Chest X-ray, PA view. Patient: 48 years old, sex F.
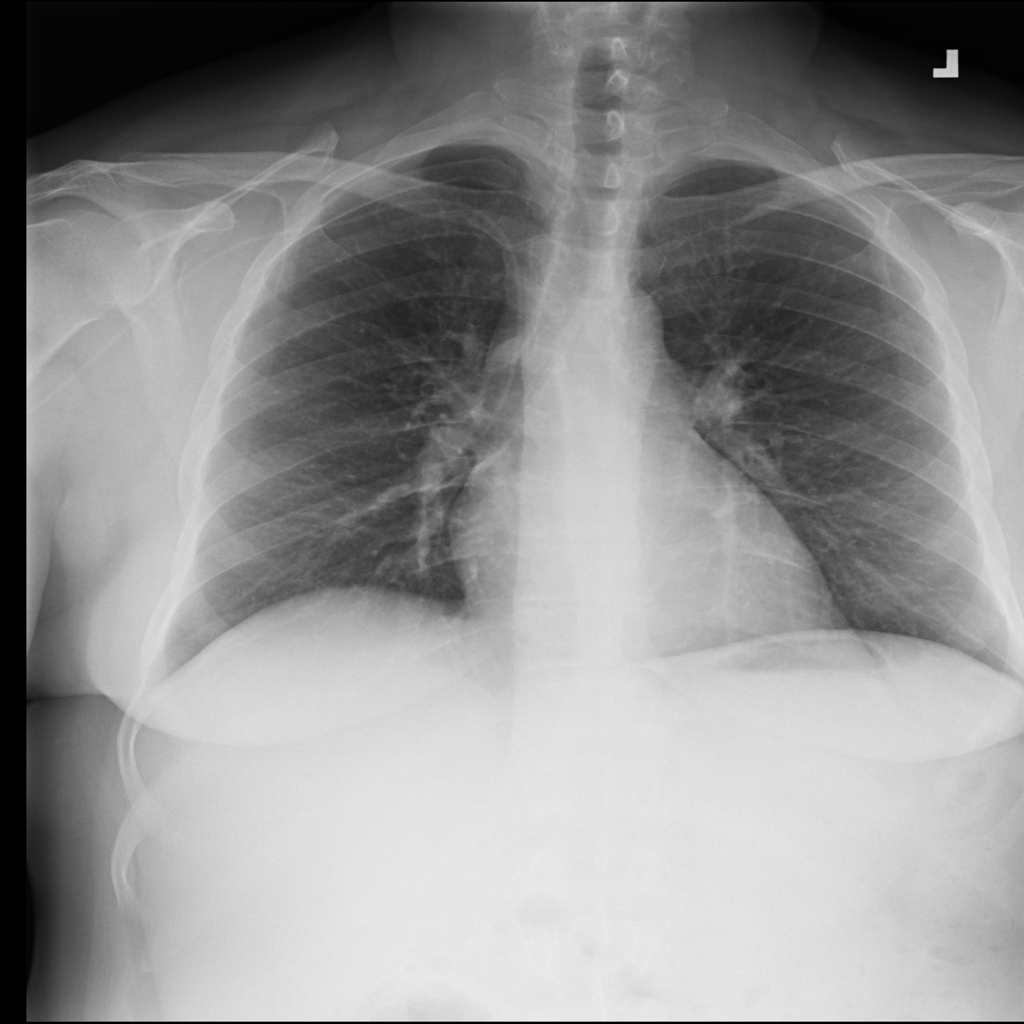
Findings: Infiltration